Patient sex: M
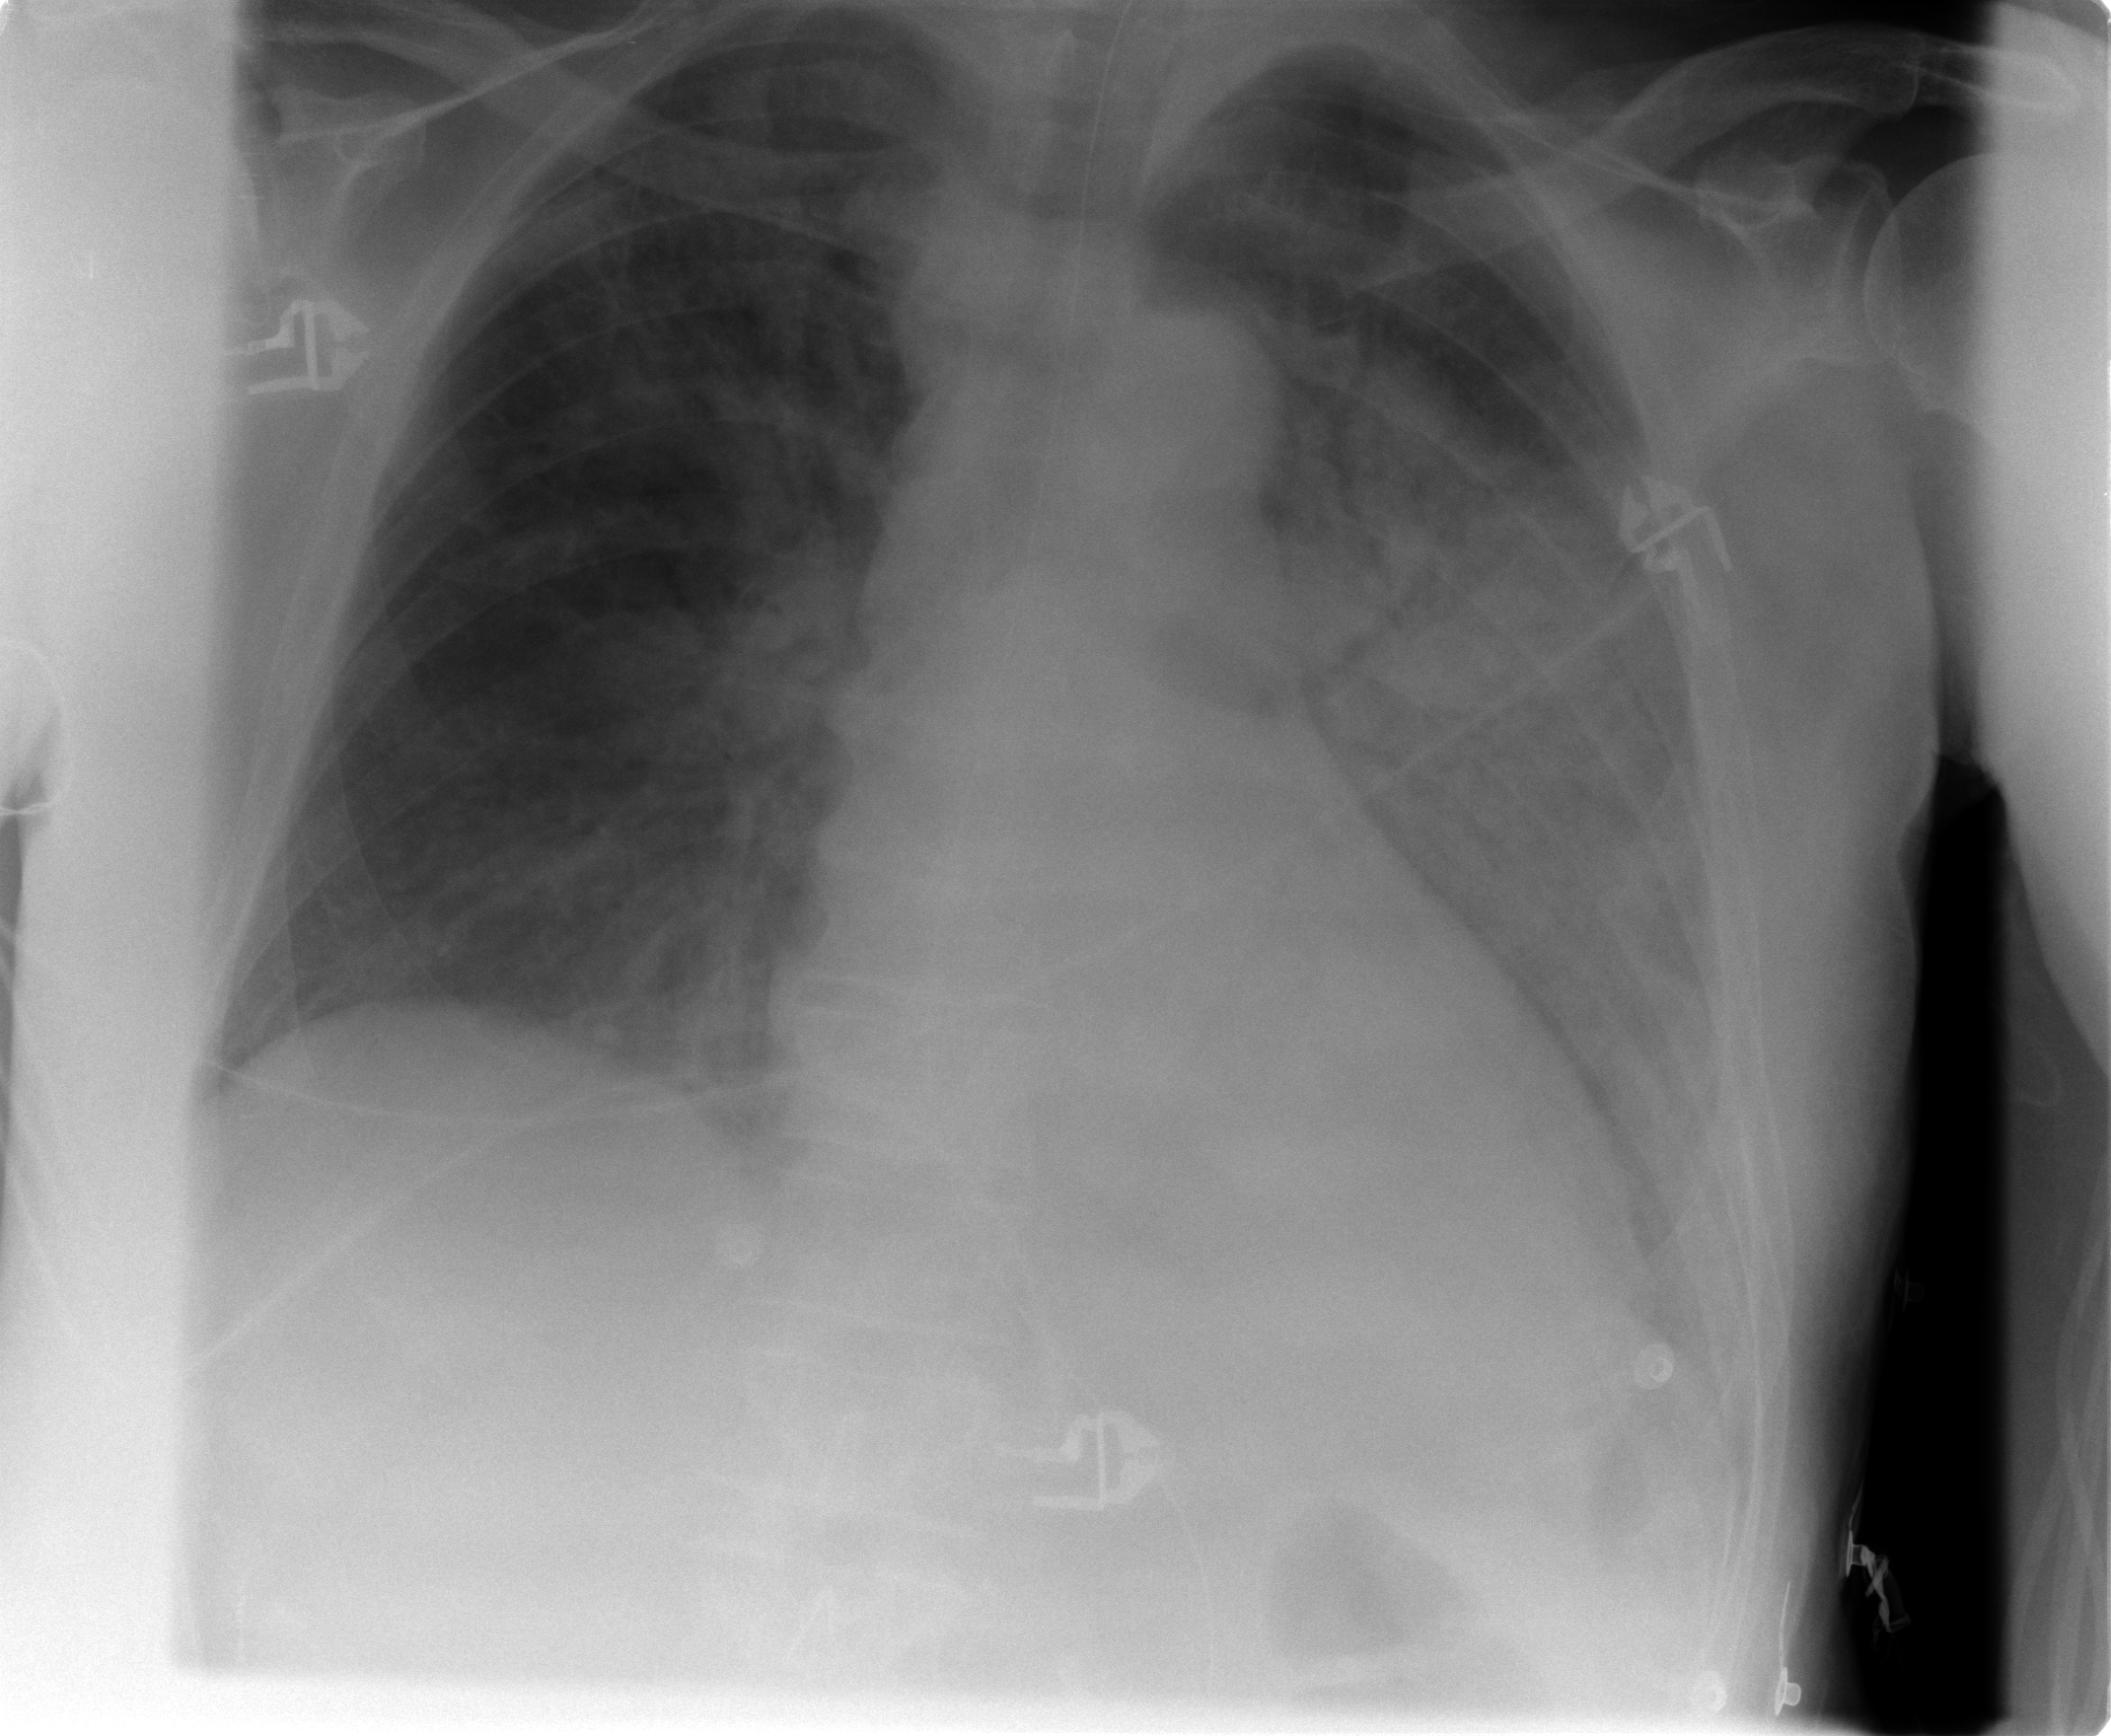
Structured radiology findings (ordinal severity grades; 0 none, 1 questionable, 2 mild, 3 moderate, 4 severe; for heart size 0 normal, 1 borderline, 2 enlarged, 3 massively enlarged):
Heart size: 2
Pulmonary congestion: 3
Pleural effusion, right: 0
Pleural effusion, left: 0
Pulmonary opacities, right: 2
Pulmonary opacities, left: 3
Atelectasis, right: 2
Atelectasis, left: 3